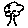
Label: tree